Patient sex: M
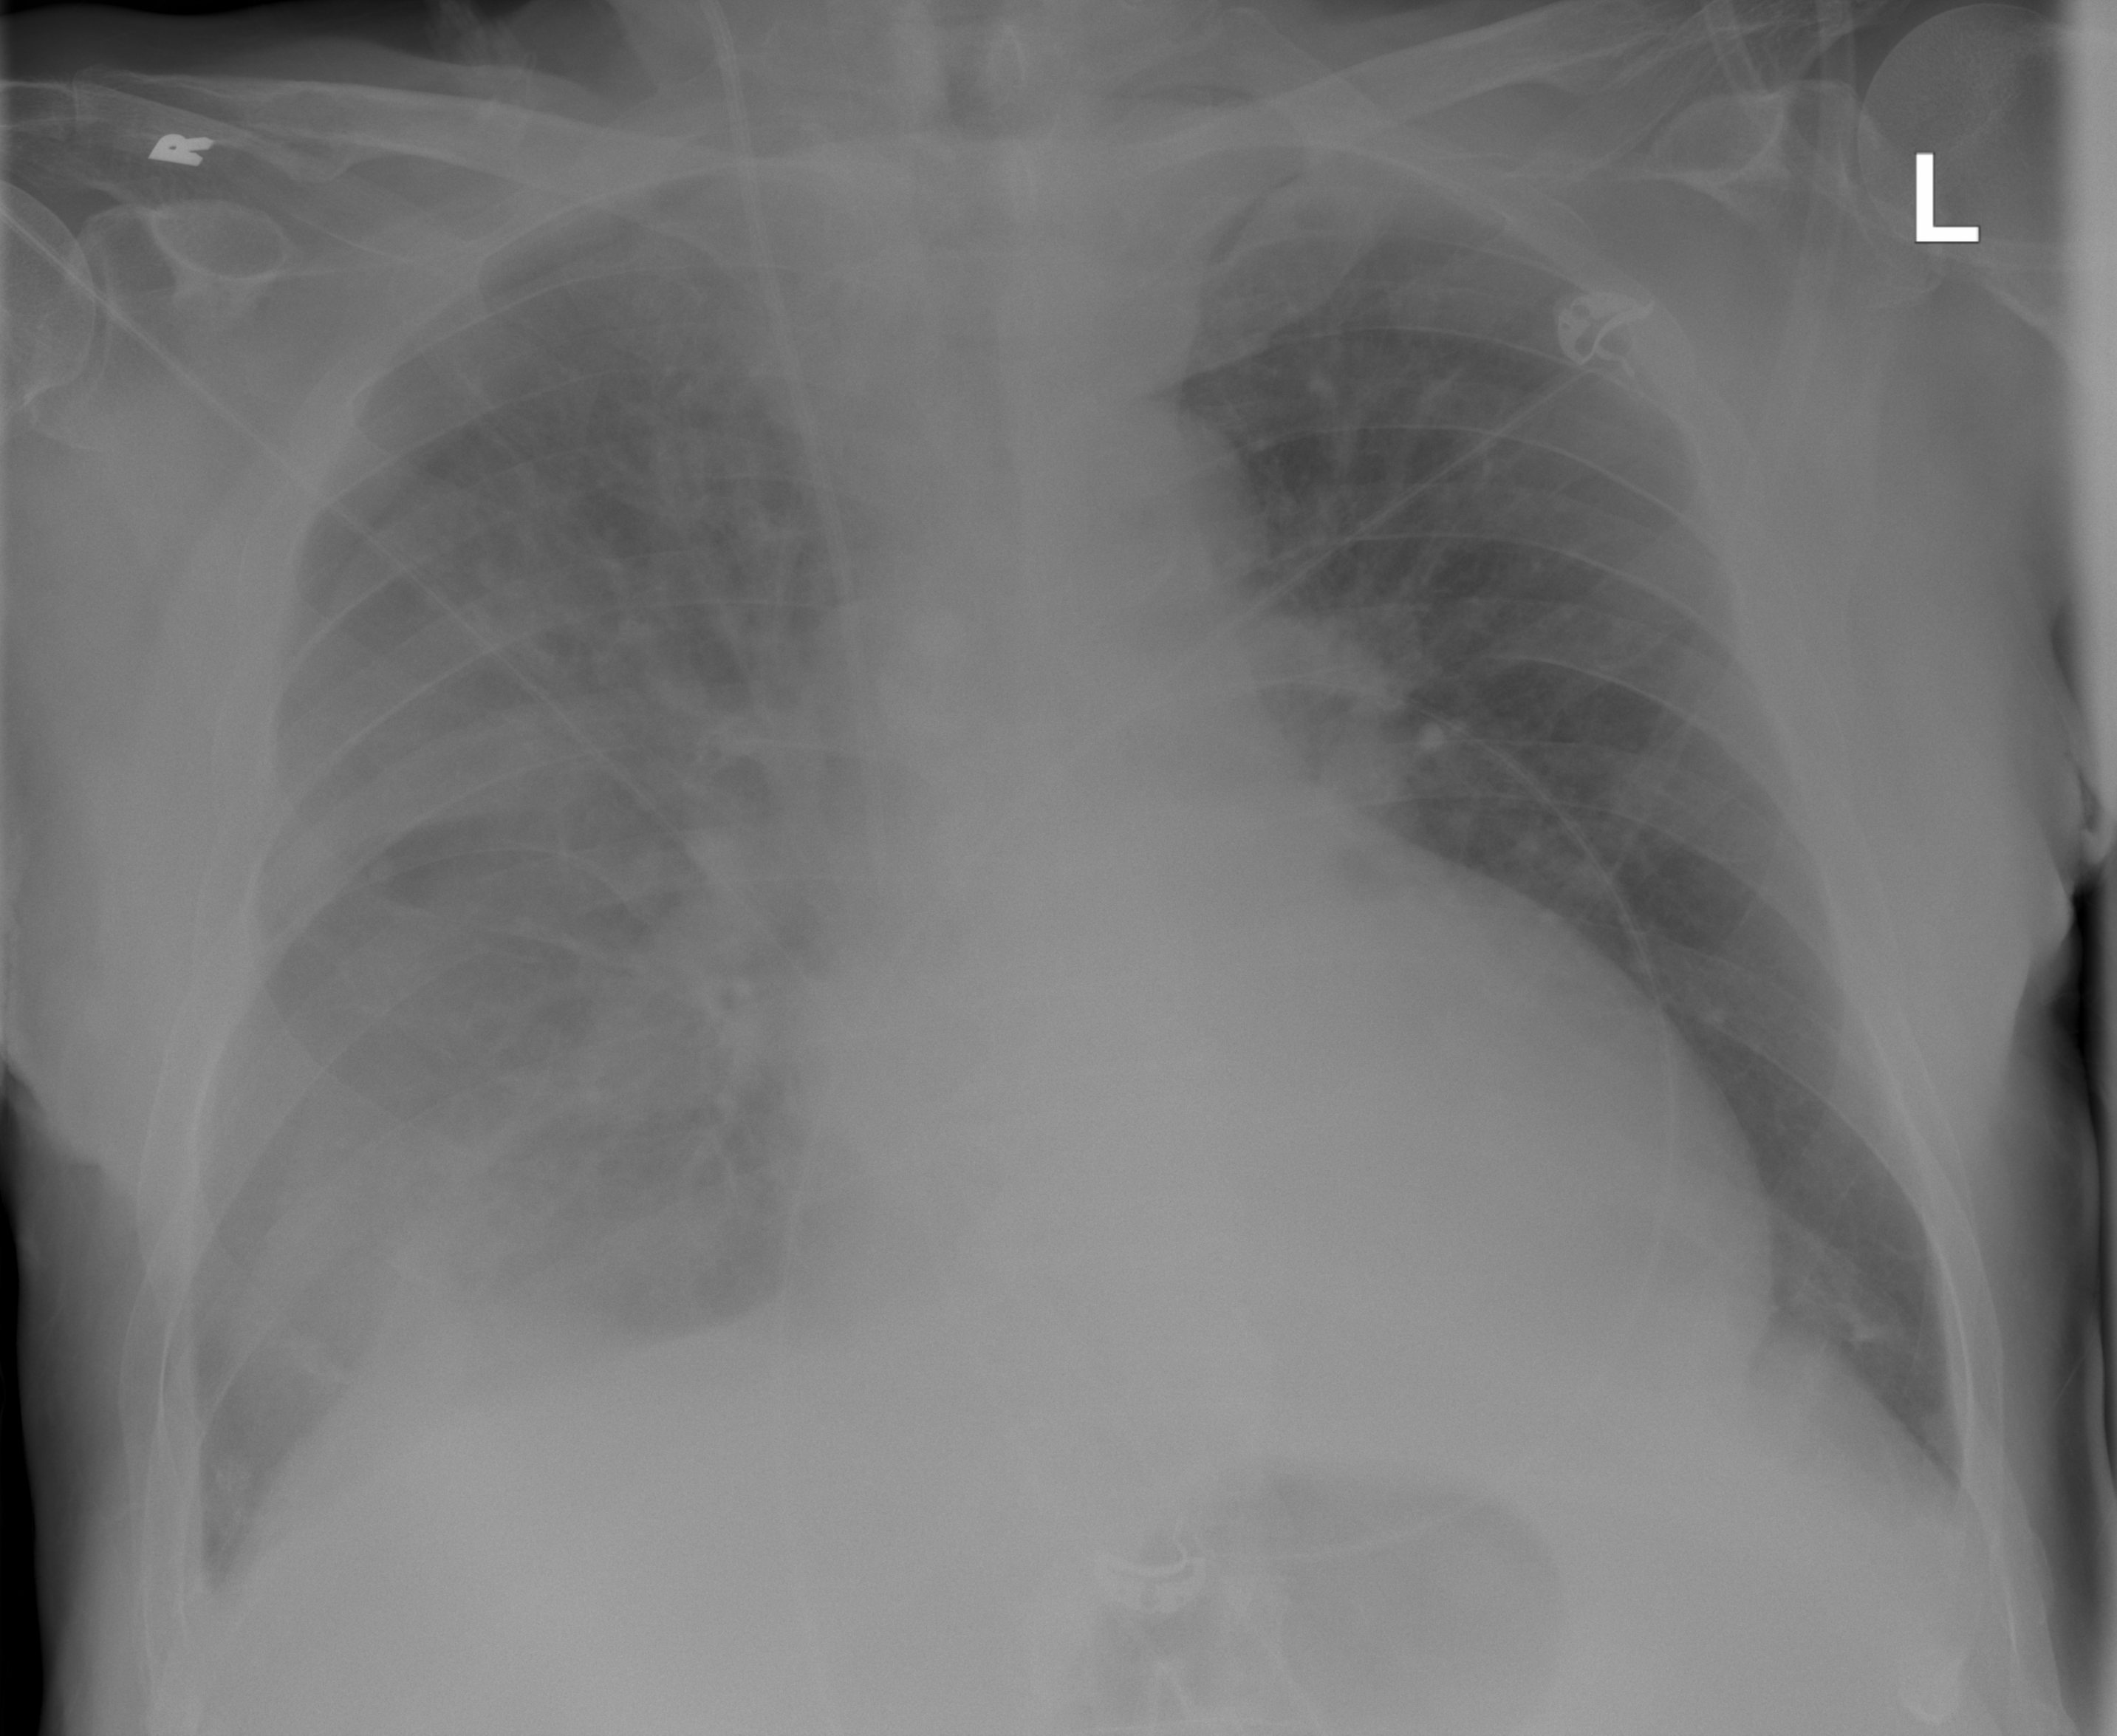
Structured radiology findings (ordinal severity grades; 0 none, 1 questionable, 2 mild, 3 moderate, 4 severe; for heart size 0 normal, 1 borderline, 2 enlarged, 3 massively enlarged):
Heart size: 2
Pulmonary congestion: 2
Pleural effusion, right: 2
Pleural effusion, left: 1
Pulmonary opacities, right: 1
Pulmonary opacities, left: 0
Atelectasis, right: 3
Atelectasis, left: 2